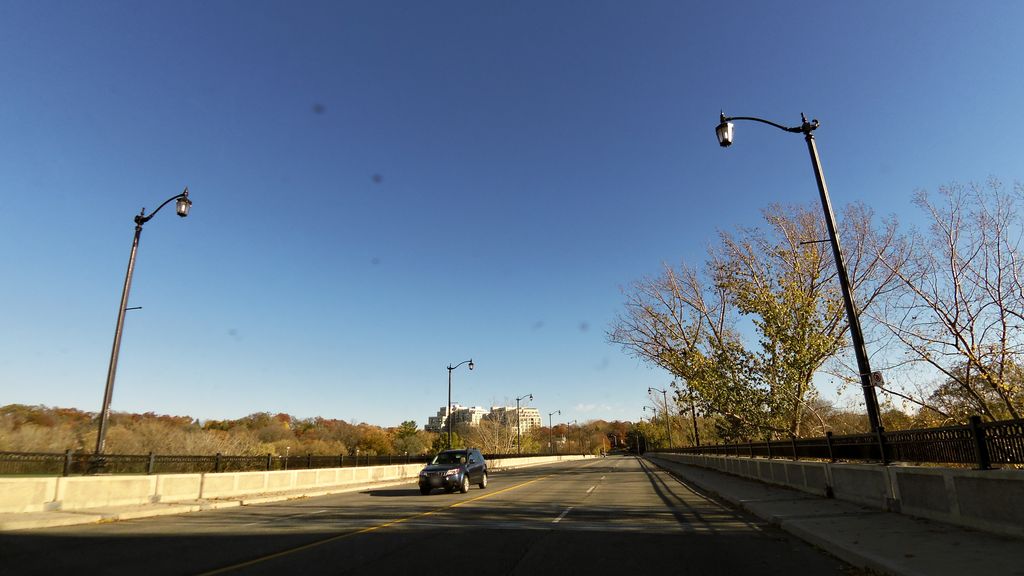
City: toronto